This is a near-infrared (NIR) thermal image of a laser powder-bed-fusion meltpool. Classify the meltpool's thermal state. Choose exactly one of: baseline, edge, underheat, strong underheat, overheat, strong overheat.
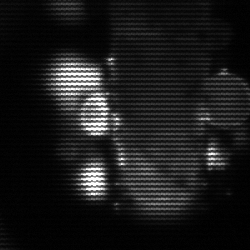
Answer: strong underheat